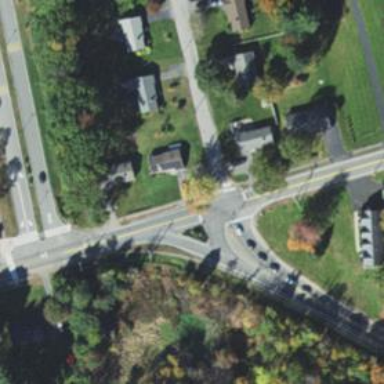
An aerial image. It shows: Road with stop sign.